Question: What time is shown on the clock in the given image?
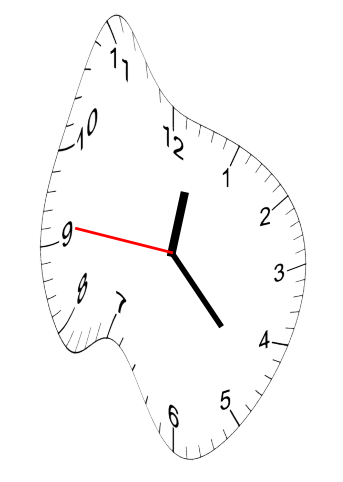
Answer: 12:22:46